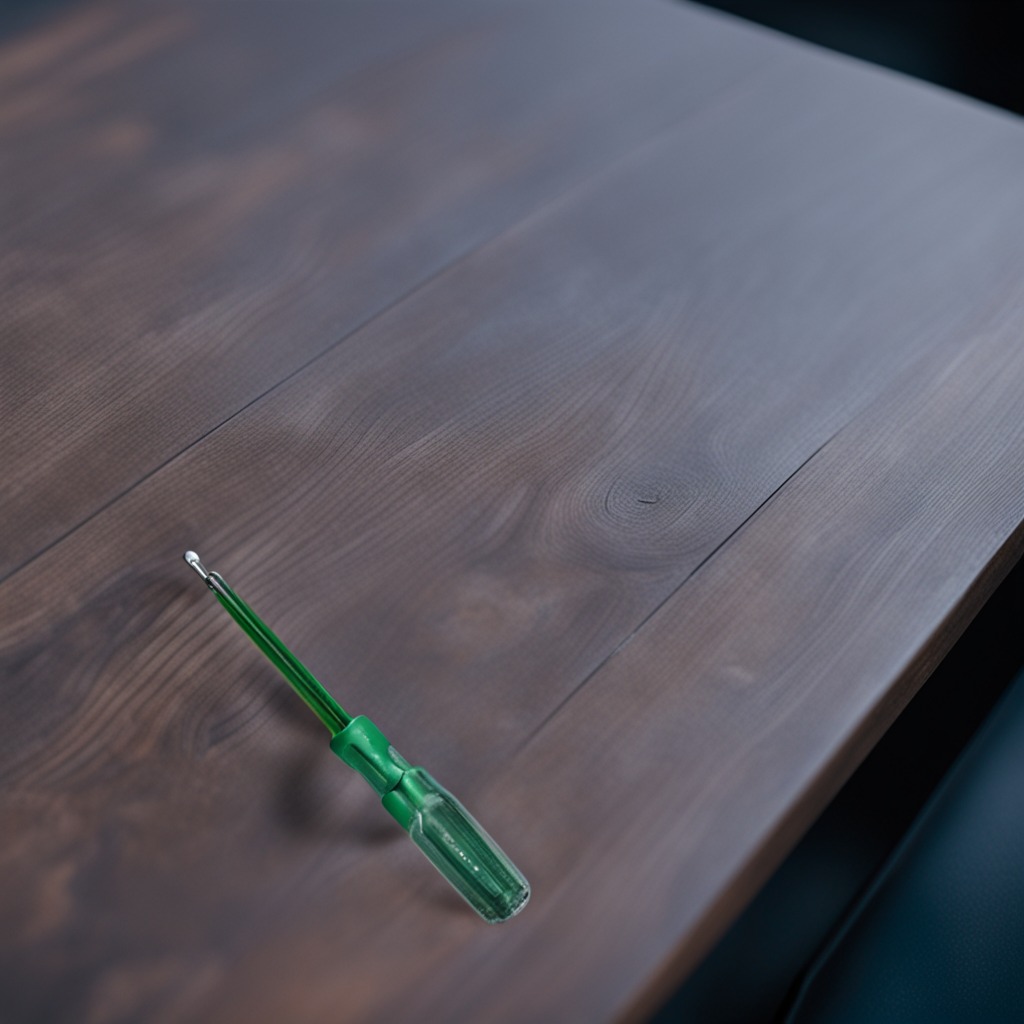
A screwdriver lies on the table.